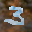
Label: 3